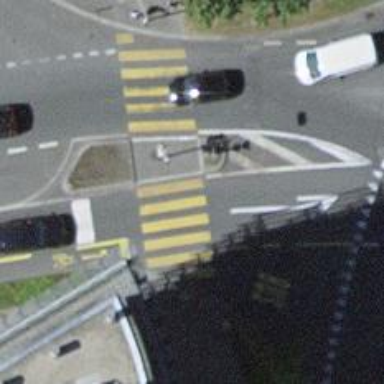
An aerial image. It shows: Zebra crossing with traffic signals and pedestrian island. The crossing is marked with zebra stripes.